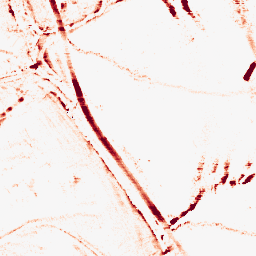
Category: morphological
Decomposition family: morphological_rect
Decomposition parameters: operation: opening
width: 10
height: 5
Upsampling method: edge_directed
Upsampling parameters: scale: 4
Upsampling scale: 4